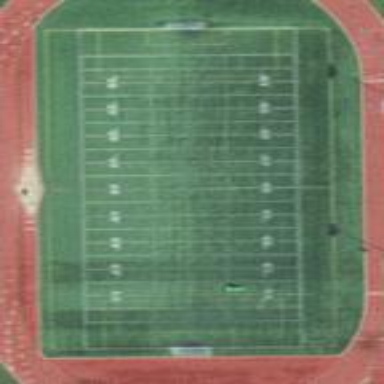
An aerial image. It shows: American football pitch with turf surface for leisure and sports.